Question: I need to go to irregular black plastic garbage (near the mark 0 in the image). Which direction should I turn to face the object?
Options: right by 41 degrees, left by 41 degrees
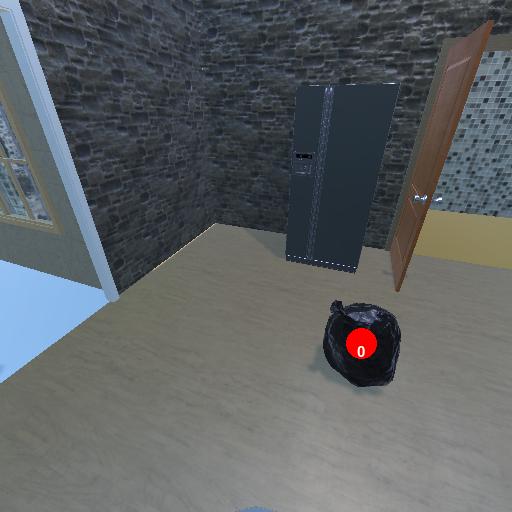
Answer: right by 41 degrees